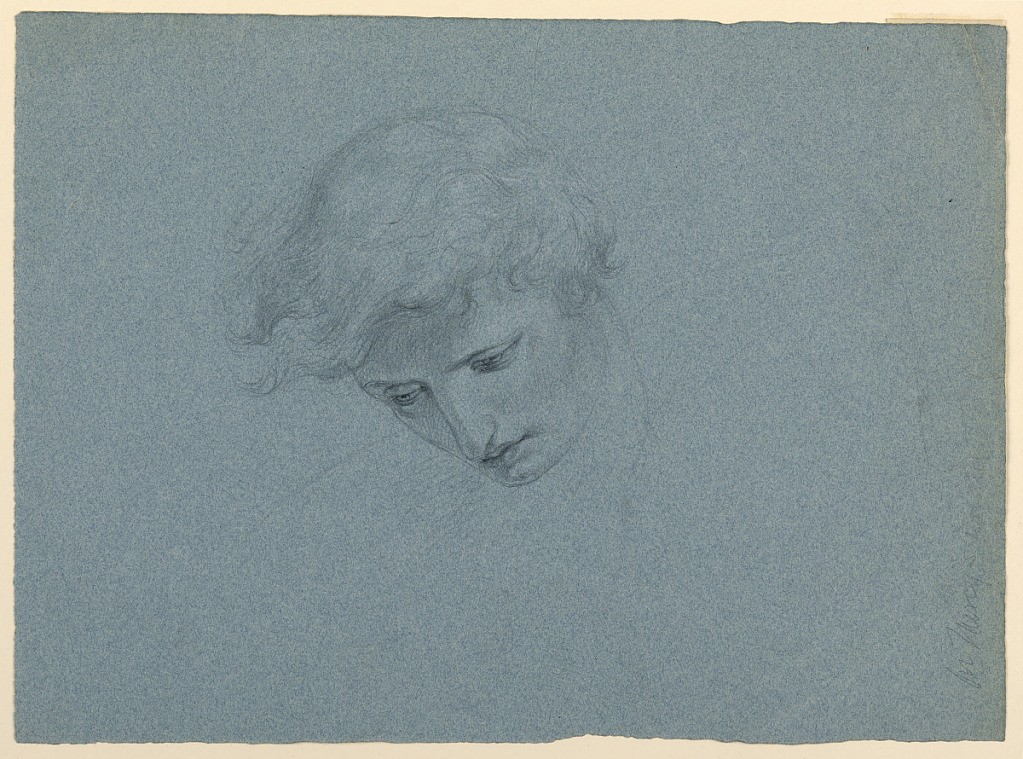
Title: Study of Angel's Head for "Mercy's Dream"
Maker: Daniel Huntington, American, 1816–1906
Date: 1857
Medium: Graphite, white chalk on blue wove paper
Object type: Drawing
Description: Study of a man's face, looking downward and slightly to the left. Verso: Man standing, facing frontally, and bending to the left. The feet are not shown.